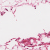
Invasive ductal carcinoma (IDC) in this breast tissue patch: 0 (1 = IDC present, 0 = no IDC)